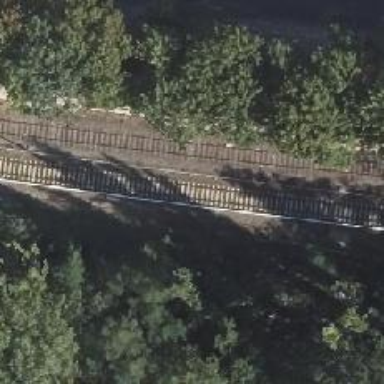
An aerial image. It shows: Light rail railway line with electrified rails.